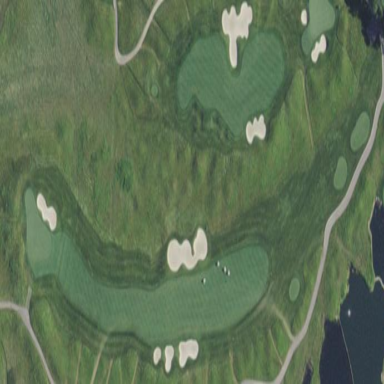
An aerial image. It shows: Rough area on grassy golf course.